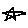
Label: star